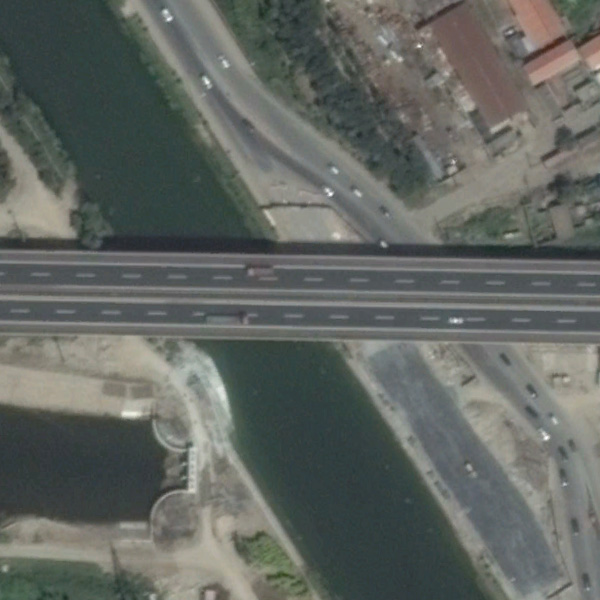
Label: Bridge